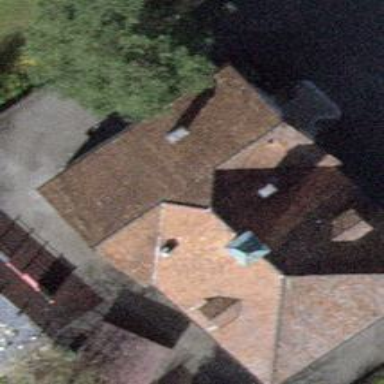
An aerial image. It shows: Kindergarten building.